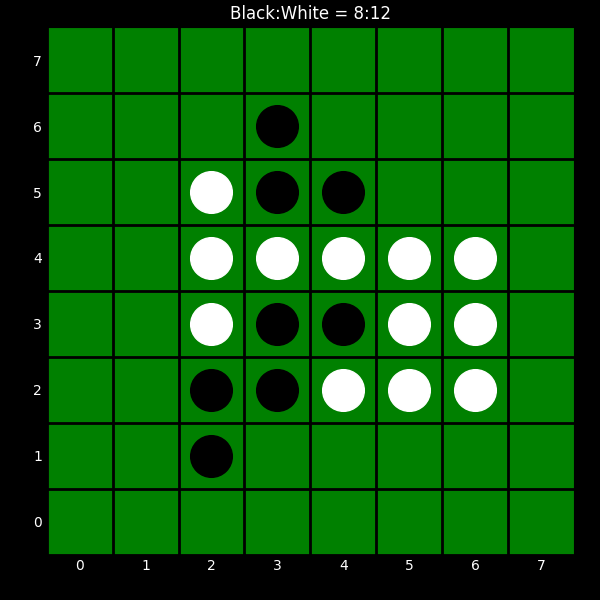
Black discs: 8
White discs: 12